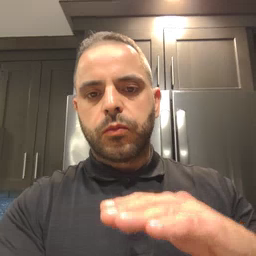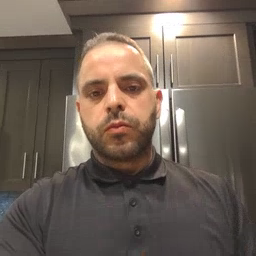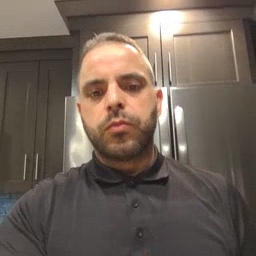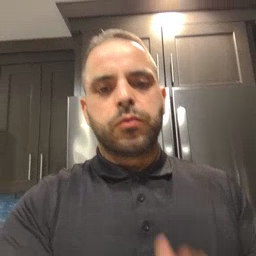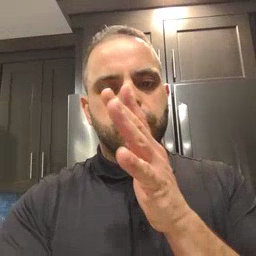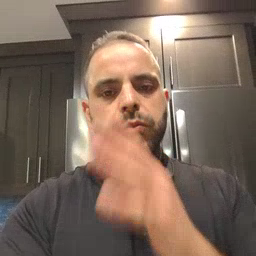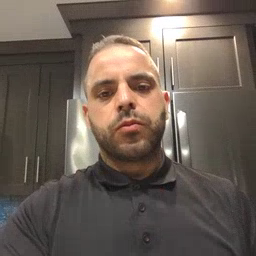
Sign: mom